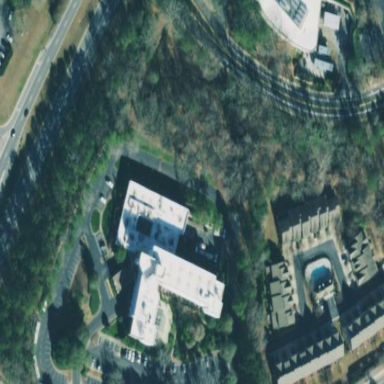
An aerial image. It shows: Hotel building.